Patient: sex M, age 32
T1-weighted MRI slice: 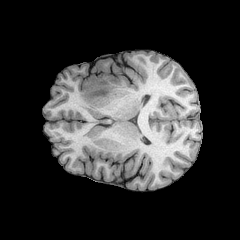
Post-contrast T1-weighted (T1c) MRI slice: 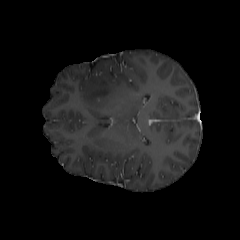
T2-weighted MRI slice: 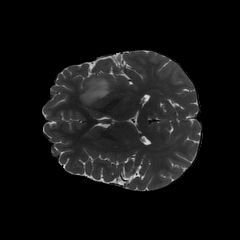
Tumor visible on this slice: yes
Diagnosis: Astrocytoma, IDH-mutant
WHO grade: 2